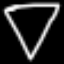
Label: diamond